Group 1:
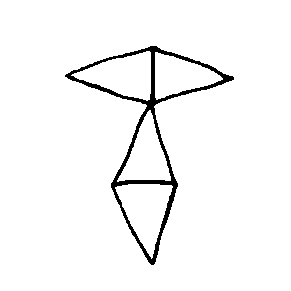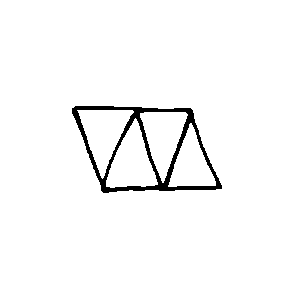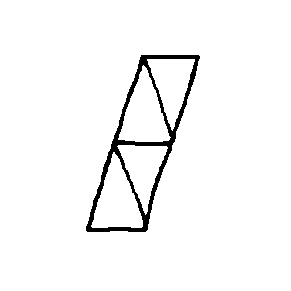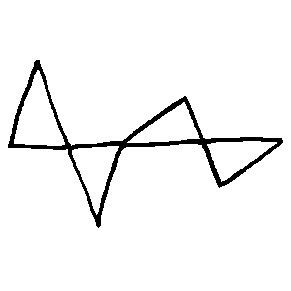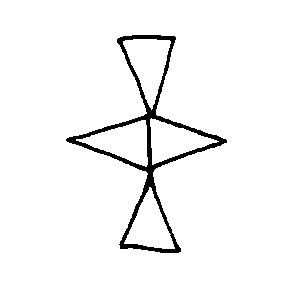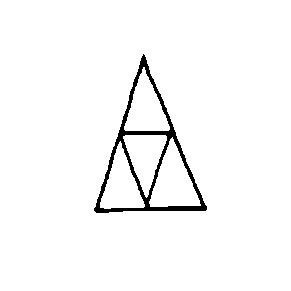
Group 2:
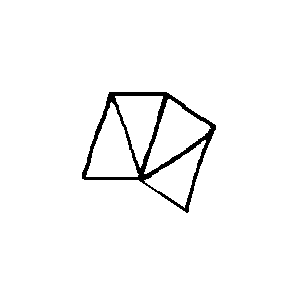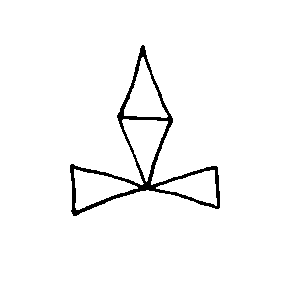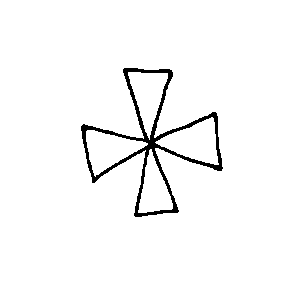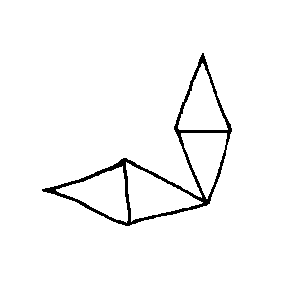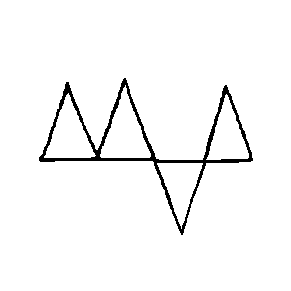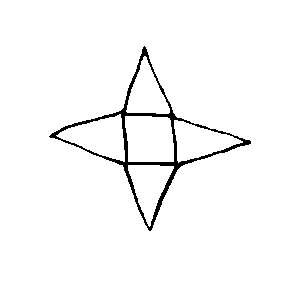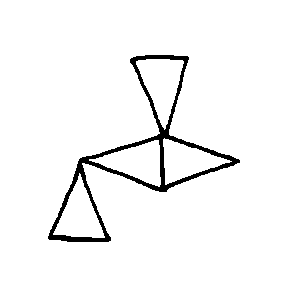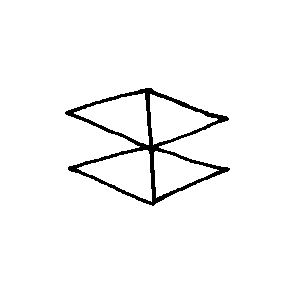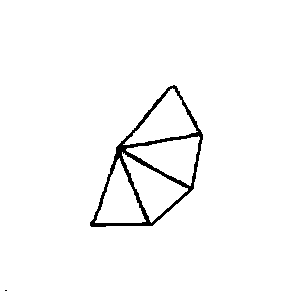
Rule separating the two groups: Can fold into tetragonal disphenoid ("isosceles tetrahedron") vs. cannot.
Concepts: triangle
Comments: Which two sides are the long sides and which side is the short side, or equivalently which angles are the wider angles and which angle is the narrower angle, is the only relevant information to consider for each triangle. Triangles are all assumed isosceles and congruent to one another.

All examples in this Problem feature four of these triangles connected by corners and/or edges.
Author: Molly C Klenzak